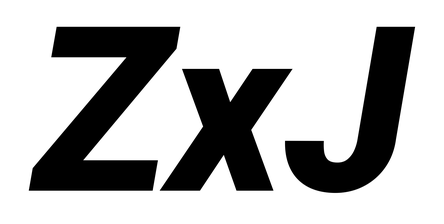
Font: Roboto-Italic_Black_Italic